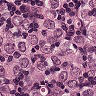
Metastatic tissue present: yes